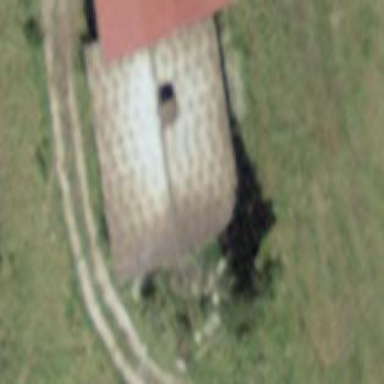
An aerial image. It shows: Barn.